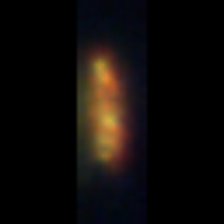
Taxon: Pennate
Group: Diatoms